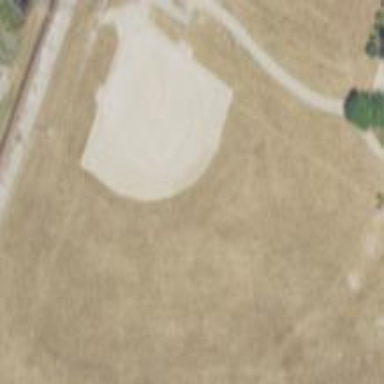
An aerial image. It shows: Baseball pitch for leisure land activities.